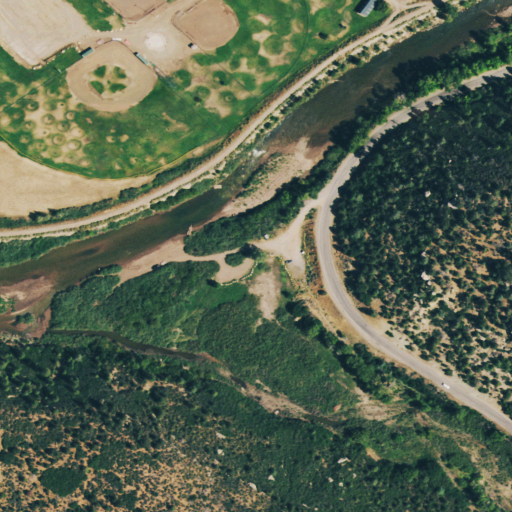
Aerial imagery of valley in Colorado named Lost Canyon containing evergreen forest, pasture, cultivated crops, low intensity development, open water, woody wetlands, deciduous forest, open development, mixed forest, shrub, and medium intensity development